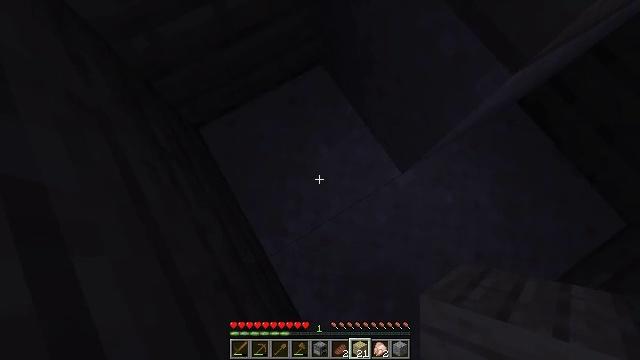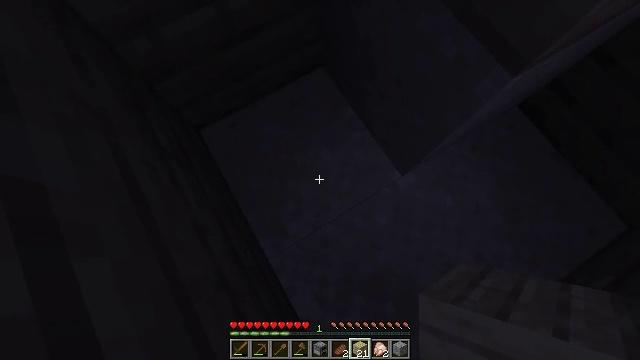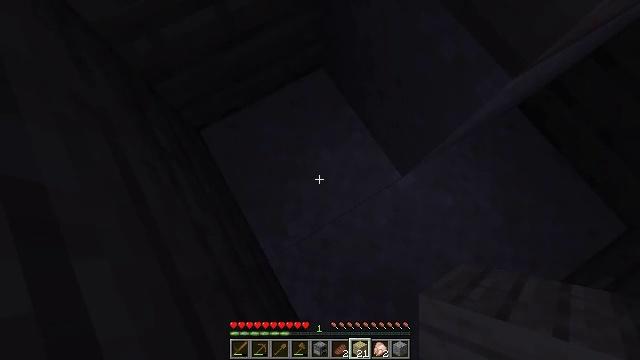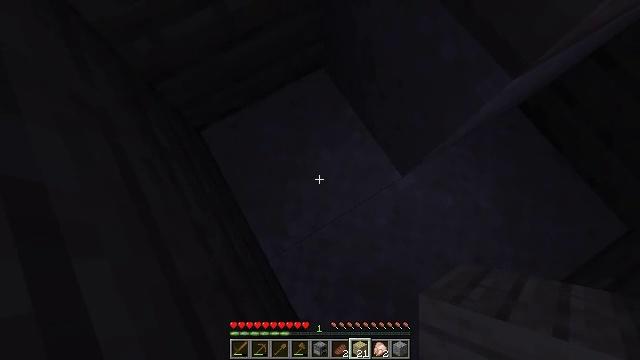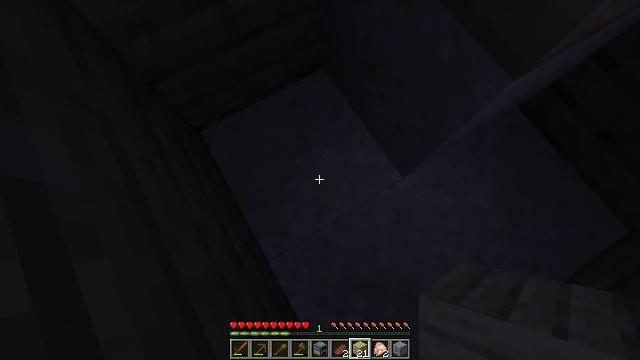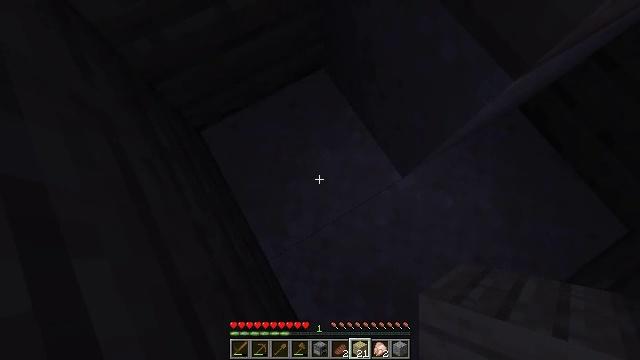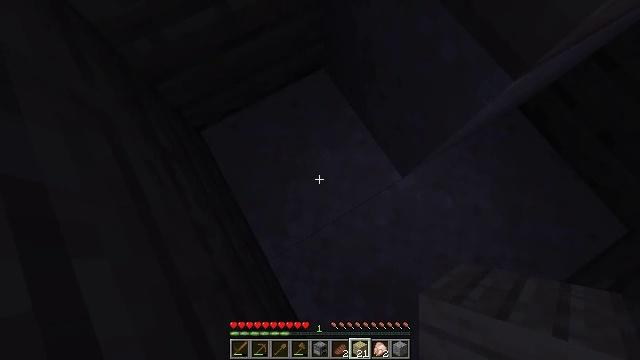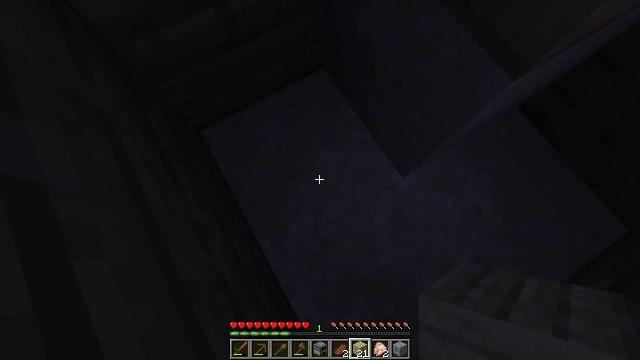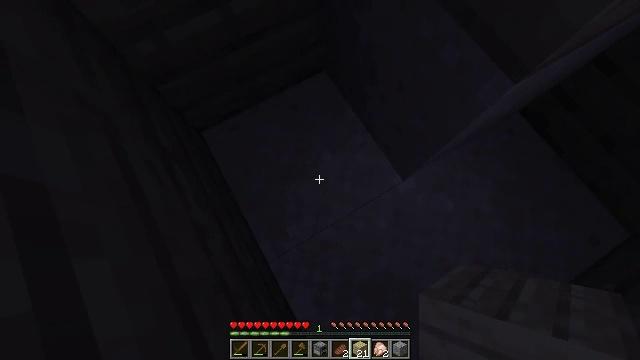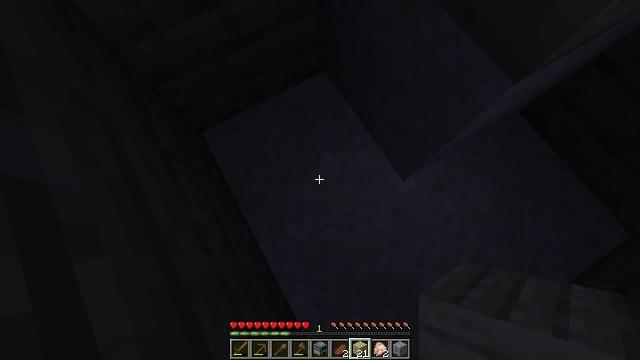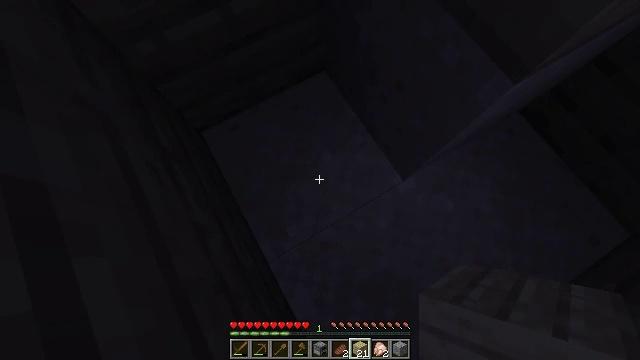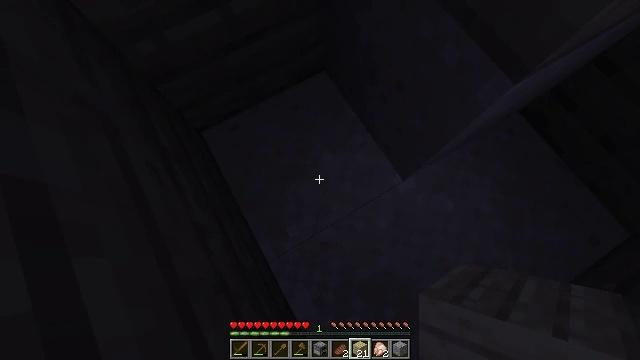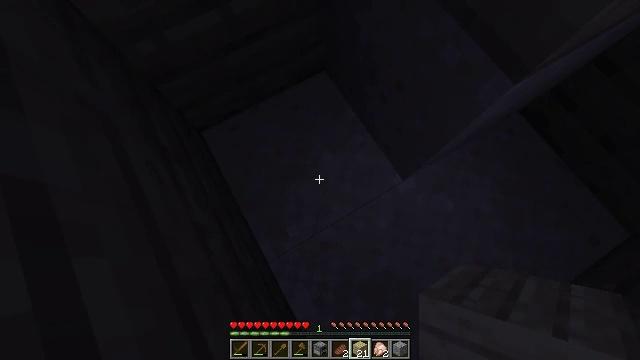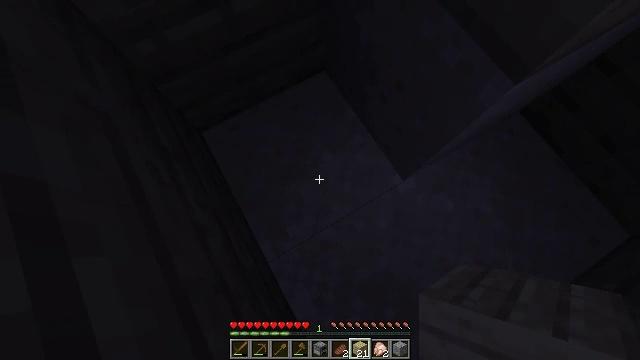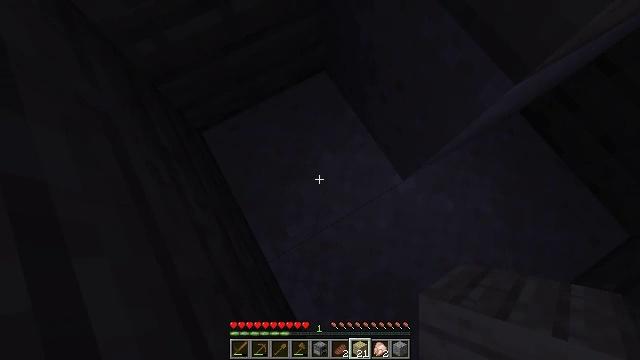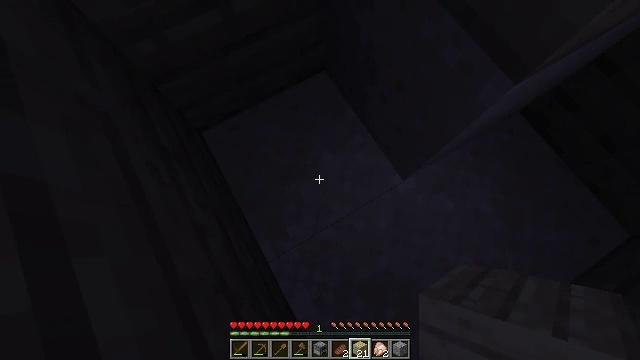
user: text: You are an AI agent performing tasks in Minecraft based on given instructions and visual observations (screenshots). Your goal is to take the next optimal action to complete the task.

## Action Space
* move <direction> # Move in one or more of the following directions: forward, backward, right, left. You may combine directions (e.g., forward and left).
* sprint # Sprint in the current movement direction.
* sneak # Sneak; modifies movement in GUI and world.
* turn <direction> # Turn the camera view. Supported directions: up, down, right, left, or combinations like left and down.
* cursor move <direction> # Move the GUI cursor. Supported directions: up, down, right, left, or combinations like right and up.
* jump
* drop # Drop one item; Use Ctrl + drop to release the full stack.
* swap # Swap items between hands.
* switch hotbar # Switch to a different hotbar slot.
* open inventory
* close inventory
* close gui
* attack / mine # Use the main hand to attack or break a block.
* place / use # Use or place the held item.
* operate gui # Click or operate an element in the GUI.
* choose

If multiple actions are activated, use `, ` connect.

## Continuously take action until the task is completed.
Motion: motion action
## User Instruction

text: Attack the birch planks to recycle them.
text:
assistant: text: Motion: no_op
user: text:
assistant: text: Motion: no_op
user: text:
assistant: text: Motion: no_op
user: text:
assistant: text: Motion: no_op
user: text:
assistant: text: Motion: no_op
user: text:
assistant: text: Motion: no_op
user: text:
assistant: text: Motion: no_op
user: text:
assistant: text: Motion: no_op
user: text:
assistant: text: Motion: no_op
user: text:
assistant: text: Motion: no_op
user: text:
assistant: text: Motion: no_op
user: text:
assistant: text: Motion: no_op
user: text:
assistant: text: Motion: no_op
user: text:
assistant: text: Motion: no_op
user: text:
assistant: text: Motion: no_op
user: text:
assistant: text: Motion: no_op
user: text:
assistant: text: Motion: no_op
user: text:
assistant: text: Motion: no_op
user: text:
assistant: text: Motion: no_op
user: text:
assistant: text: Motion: no_op
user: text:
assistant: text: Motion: no_op
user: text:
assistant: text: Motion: no_op
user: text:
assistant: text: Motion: no_op
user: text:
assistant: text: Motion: no_op
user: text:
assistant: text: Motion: no_op
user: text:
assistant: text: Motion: no_op
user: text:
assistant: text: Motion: no_op
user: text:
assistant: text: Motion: no_op
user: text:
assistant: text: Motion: no_op
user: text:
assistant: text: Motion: no_op